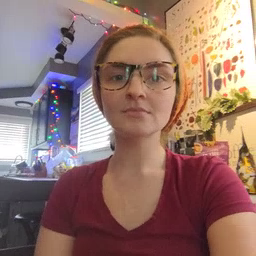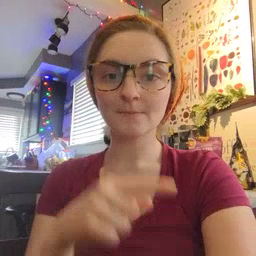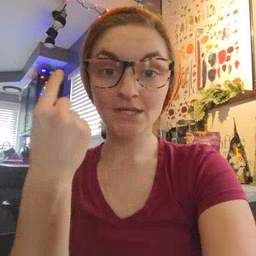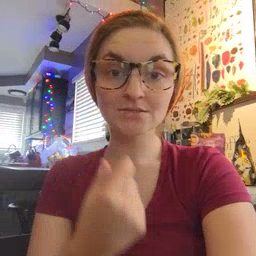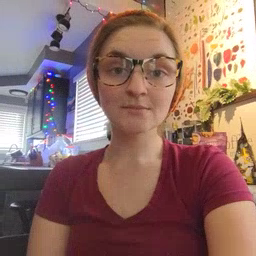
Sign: black